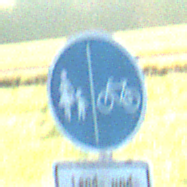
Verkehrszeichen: GetrennterRadUndGehwegRadwegRechts
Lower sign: BesondereFahrzeugeUndTransportgueter8
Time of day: MorningAfternoon
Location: Outdoor (Nature)
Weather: Clear
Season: NotSpecified
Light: Natural